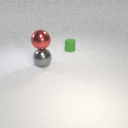
small green rubber cylinder to the right of large gray metal sphere